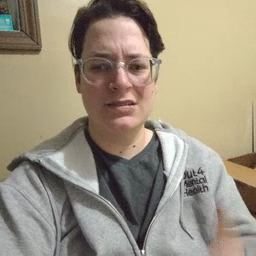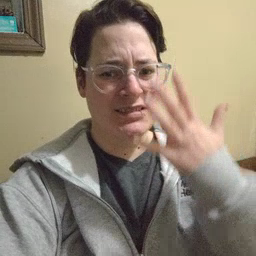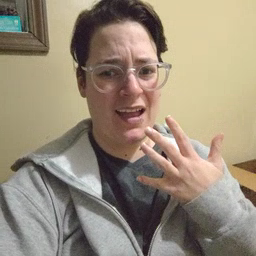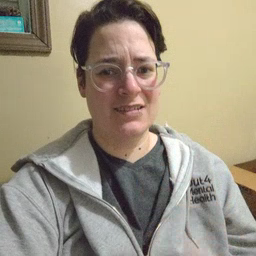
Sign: sad